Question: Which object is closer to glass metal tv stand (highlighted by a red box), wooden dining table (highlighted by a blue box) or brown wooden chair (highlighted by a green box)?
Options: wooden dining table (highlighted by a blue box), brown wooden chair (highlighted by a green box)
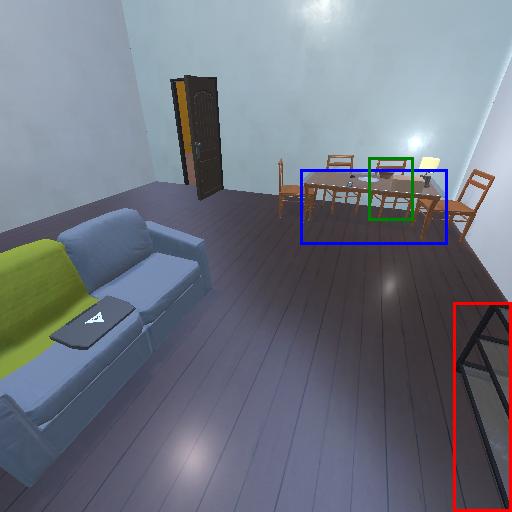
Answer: wooden dining table (highlighted by a blue box)